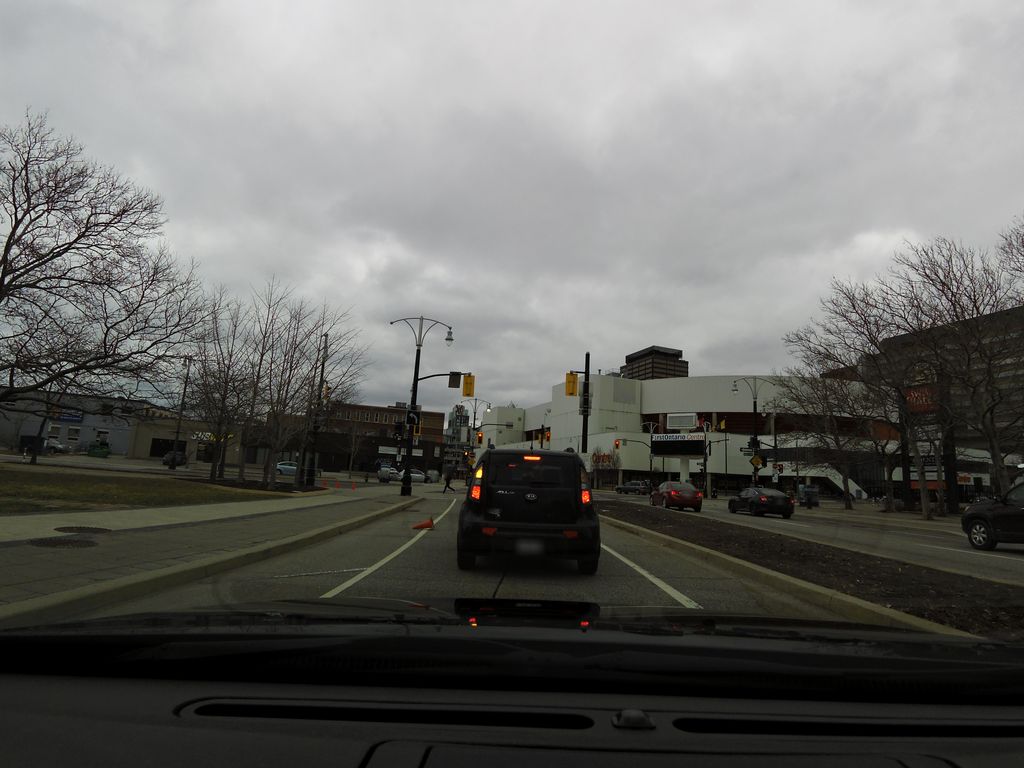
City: hamilton